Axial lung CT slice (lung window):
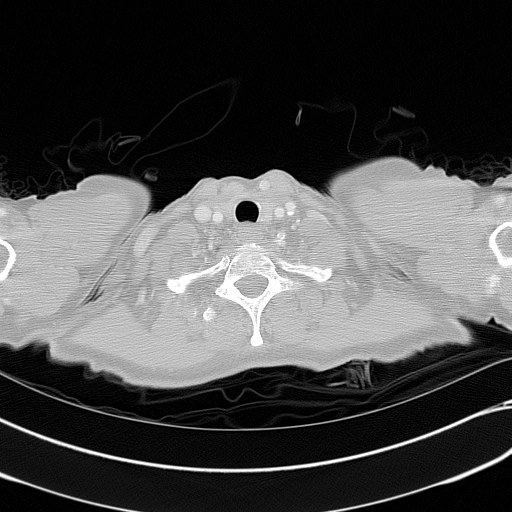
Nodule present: no